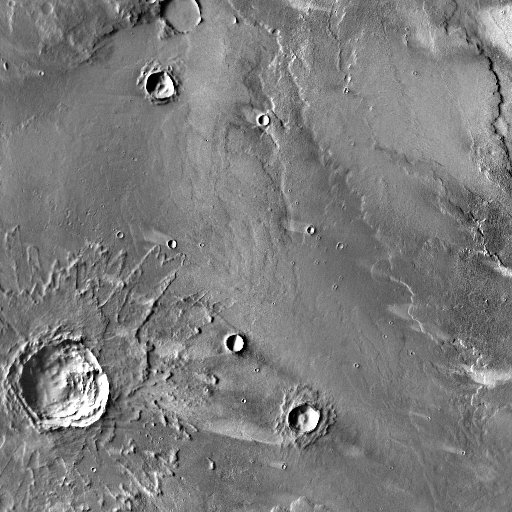
Crater classes present: Background, Other, Layered, Buried